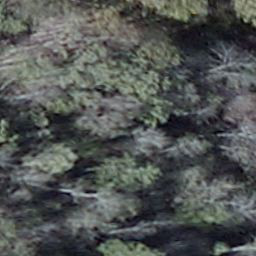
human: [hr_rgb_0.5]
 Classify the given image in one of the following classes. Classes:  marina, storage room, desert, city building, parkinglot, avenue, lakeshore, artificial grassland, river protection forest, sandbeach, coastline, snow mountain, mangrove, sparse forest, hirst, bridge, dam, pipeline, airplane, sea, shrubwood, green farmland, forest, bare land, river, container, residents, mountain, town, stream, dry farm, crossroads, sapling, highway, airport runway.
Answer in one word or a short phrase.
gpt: shrubwood